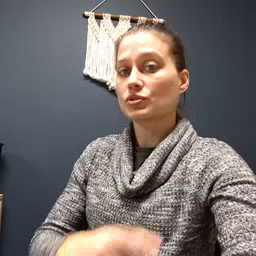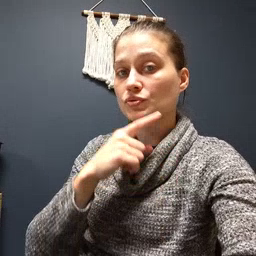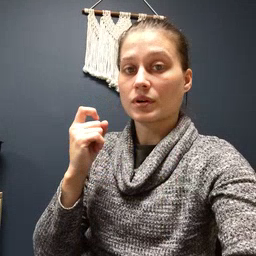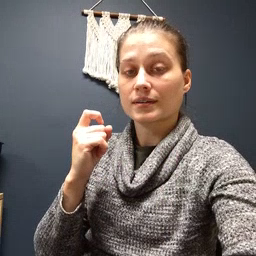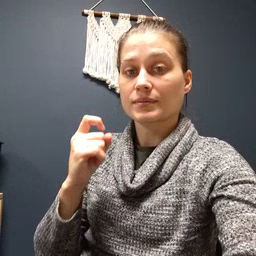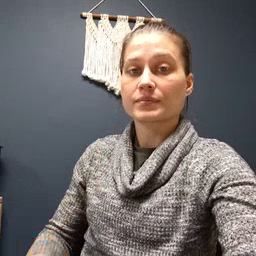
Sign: dry